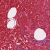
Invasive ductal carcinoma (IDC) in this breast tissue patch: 0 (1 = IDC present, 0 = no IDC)